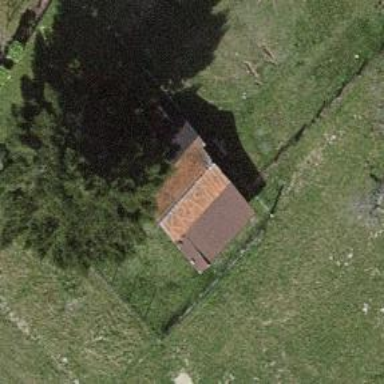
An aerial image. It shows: Shed building.